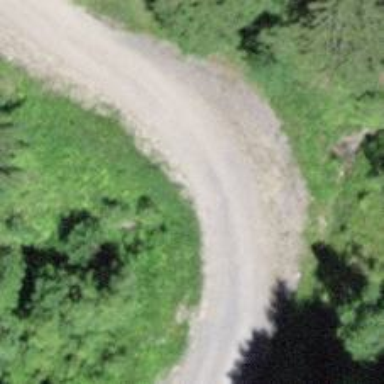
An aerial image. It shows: Culvert tunnel.